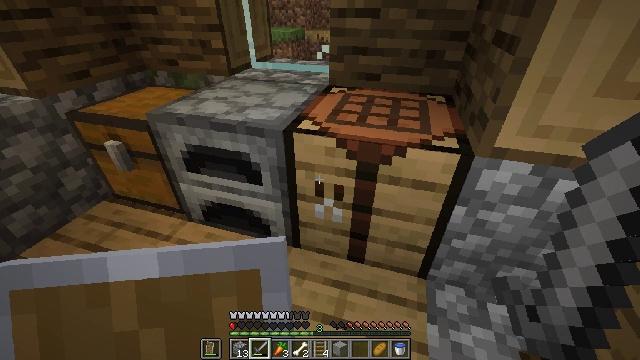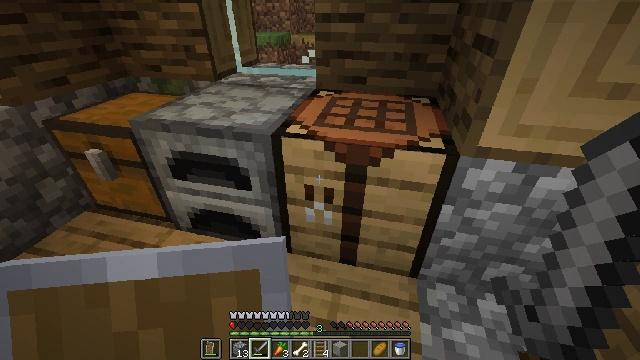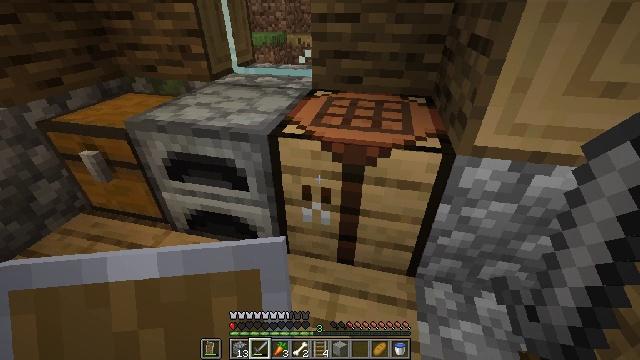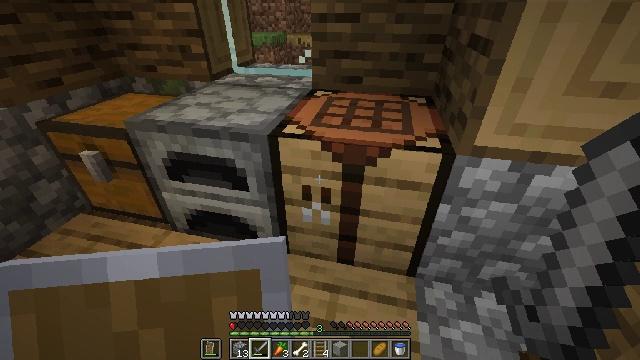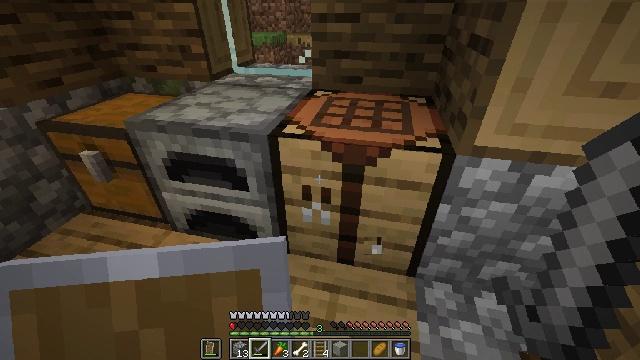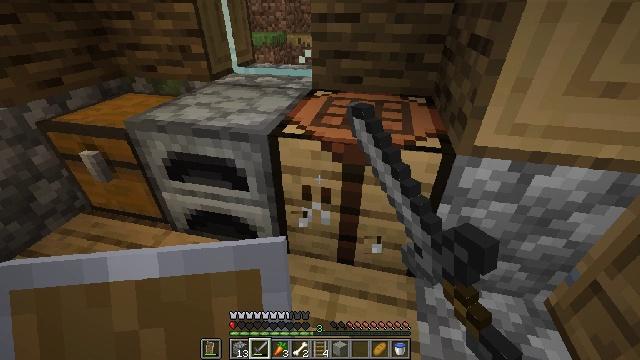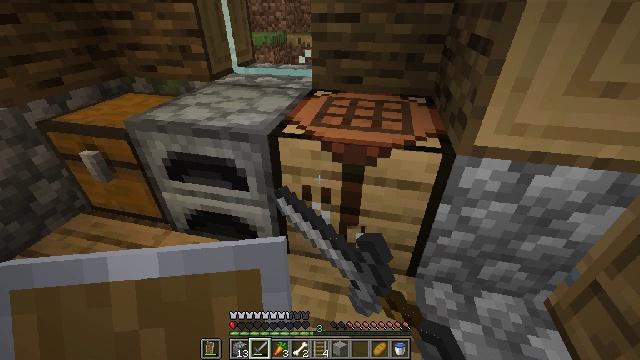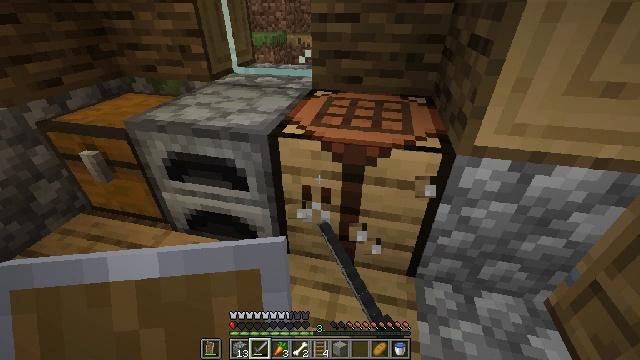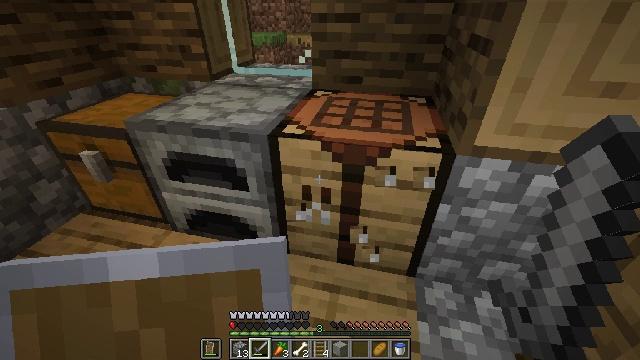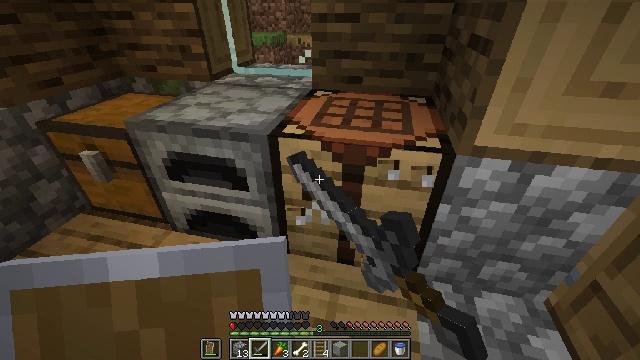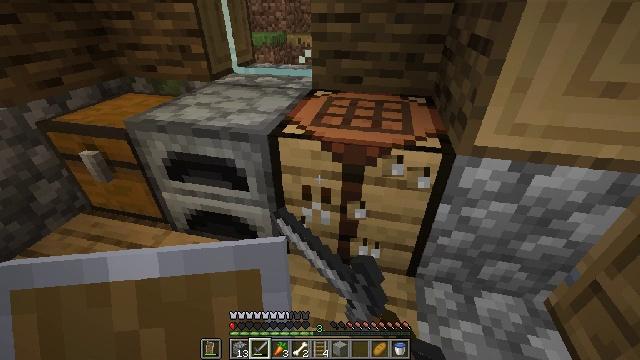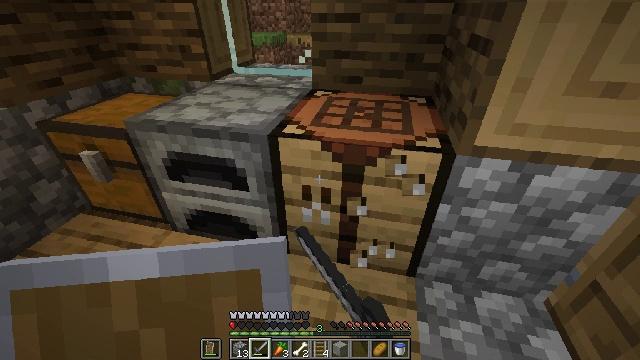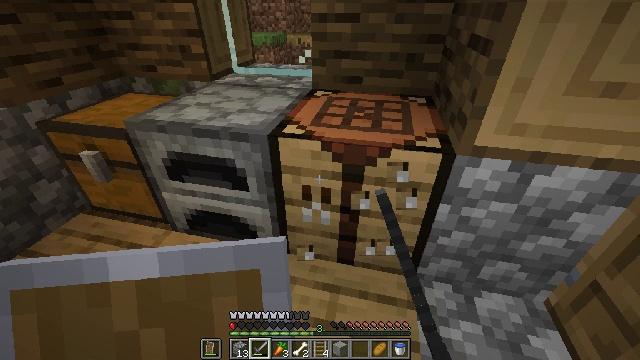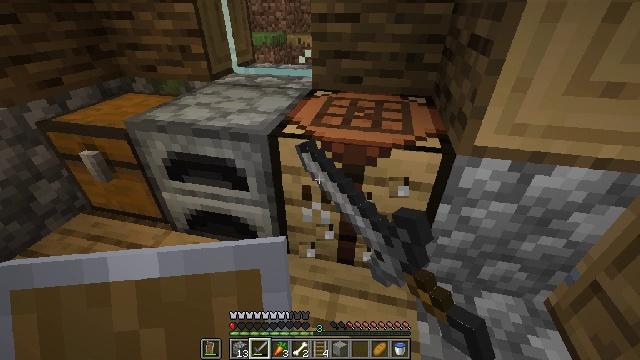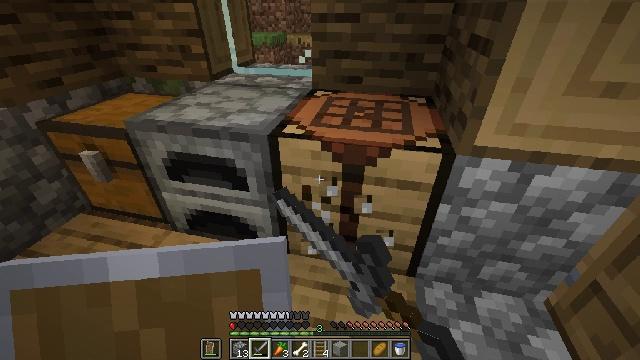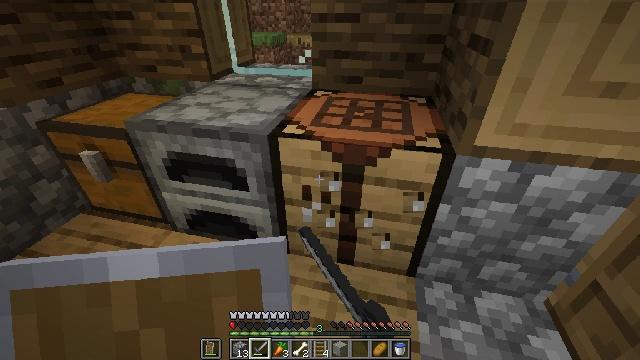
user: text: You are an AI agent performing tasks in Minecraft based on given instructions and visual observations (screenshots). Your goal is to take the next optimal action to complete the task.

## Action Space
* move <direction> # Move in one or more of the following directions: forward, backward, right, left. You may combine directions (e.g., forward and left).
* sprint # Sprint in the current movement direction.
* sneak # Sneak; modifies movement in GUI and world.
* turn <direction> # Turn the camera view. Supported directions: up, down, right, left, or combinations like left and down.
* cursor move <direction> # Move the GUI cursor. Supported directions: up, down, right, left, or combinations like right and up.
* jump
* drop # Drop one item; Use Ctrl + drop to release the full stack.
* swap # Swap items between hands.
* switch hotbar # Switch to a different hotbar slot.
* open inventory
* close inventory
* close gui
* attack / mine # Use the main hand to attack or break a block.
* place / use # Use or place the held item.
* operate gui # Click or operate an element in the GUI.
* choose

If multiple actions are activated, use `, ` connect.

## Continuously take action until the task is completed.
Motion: motion action
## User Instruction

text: Get the crafting table into the inventory.
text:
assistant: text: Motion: turn right
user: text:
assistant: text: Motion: no_op
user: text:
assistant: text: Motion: no_op
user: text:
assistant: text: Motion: attack / mine
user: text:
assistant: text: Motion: attack / mine
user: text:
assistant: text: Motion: attack / mine
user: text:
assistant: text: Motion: attack / mine
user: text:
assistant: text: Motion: attack / mine
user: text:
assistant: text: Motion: attack / mine
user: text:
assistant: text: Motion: attack / mine
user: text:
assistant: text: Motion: attack / mine
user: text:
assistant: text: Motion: attack / mine
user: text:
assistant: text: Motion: attack / mine
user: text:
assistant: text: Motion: attack / mine
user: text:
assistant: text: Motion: attack / mine
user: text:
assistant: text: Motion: turn right and down, attack / mine
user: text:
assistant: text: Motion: turn right, attack / mine
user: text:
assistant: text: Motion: attack / mine
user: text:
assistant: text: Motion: attack / mine
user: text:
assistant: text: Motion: attack / mine
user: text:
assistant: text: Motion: attack / mine
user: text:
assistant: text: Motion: attack / mine
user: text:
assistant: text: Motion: attack / mine
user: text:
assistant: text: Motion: attack / mine
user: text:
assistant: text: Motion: attack / mine
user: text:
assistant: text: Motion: attack / mine
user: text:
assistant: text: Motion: attack / mine
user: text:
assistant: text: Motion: attack / mine
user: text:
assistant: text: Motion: attack / mine
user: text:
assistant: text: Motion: attack / mine